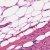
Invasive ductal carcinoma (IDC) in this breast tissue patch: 0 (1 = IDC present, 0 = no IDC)